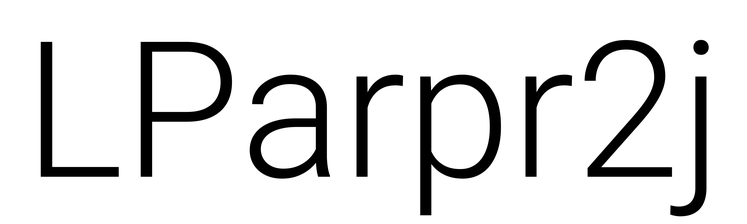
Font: Roboto_Light